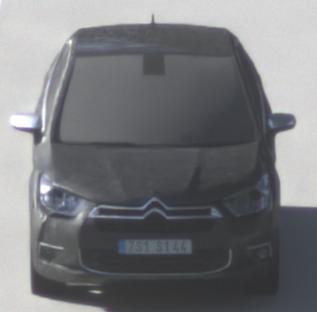
Make: Citroen
Model: DS 4 VTi 120
Detailed model: DS 4
Model produced from: 2011/05
Model produced until: 2015/01
Doors: 5
Color: gray
Road condition: dry road
Daytime: morning or afternoon
Contrast: low contrast